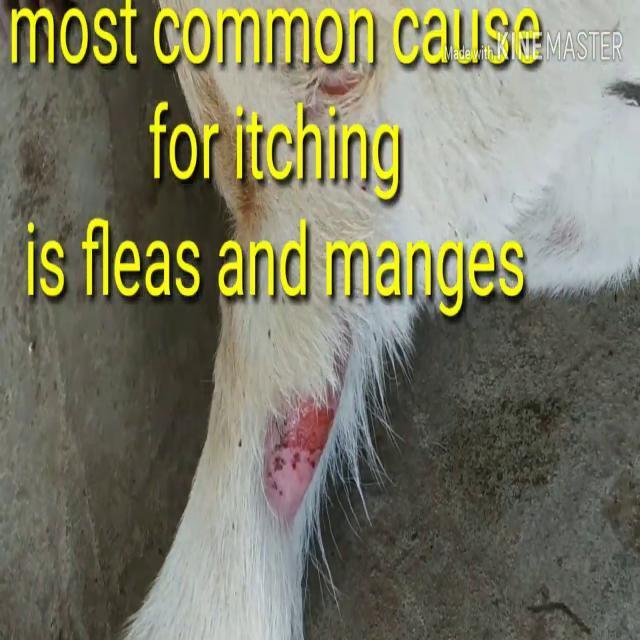
Canine dermatitis — inflammation of the skin presenting with erythema, pruritus, papules, and excoriation. May be allergic, contact, or atopic in origin.